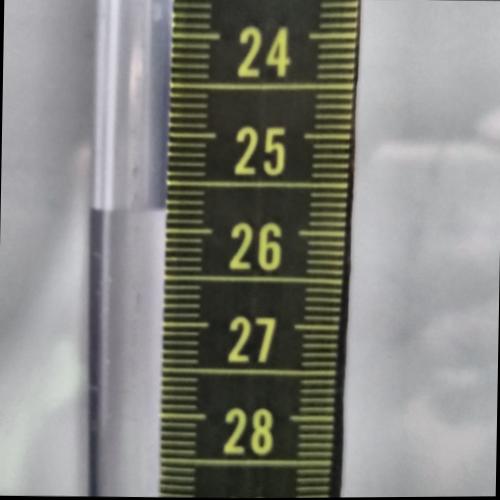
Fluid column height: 25.8 cm